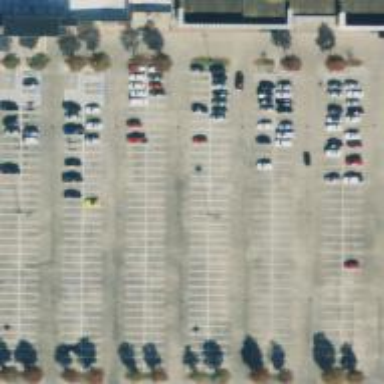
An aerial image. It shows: Parking space is available.